Interaction volume radius: 5 \u00c5
Interaction volume height: 15 \u00c5
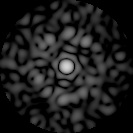
Disorder parameter: 0.85